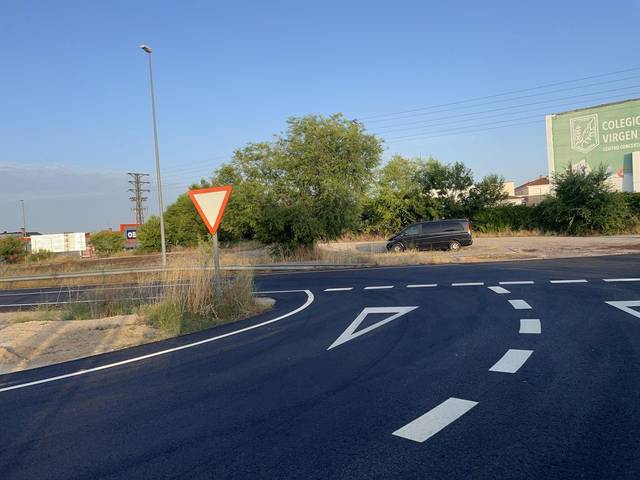
Region: Spain
Coordinates: 40.455, -3.88